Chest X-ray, PA view. Patient: 43 years old, sex F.
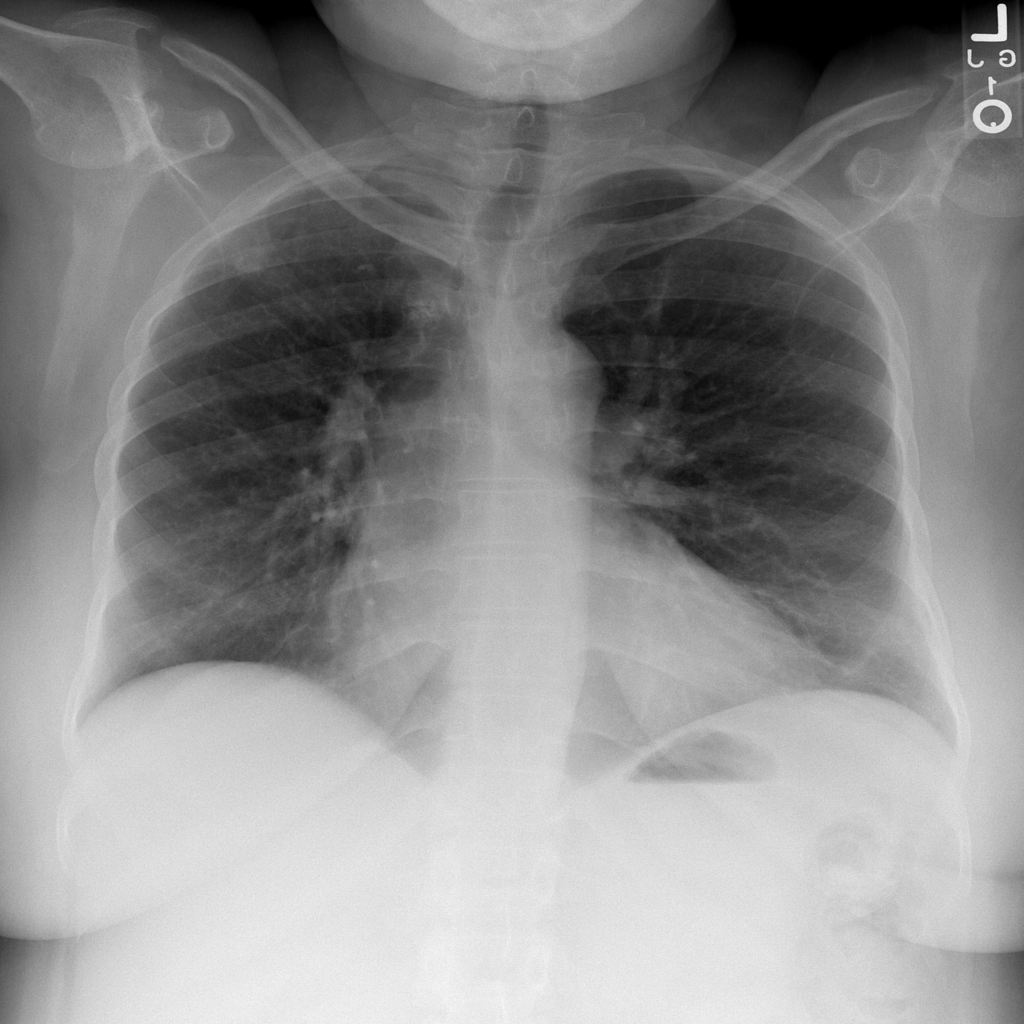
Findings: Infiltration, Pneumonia